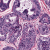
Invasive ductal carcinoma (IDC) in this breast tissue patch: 0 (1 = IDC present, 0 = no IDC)